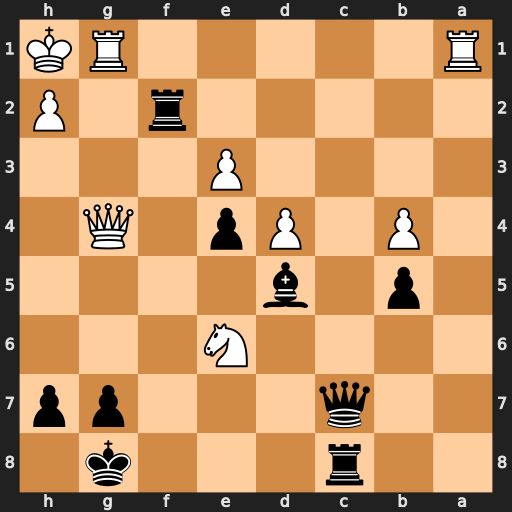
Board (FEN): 2r3k1/2q3pp/4N3/1p1b4/1P1Pp1Q1/4P3/5r1P/R5RK
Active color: b
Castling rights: -
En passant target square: -
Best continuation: Qxh2#